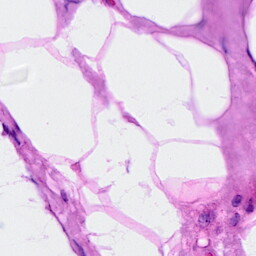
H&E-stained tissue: Breast